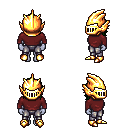
a pixel art fantasy rpg character, female body template, dark elf, purple skin, maroon long-sleeve shirt, metal pants, green long bangs hairstyle, gold helm, gold boots, four views (front, back, left, right), 2x2 character sprite sheet, small pixel art, hard edges, no anti-aliasing